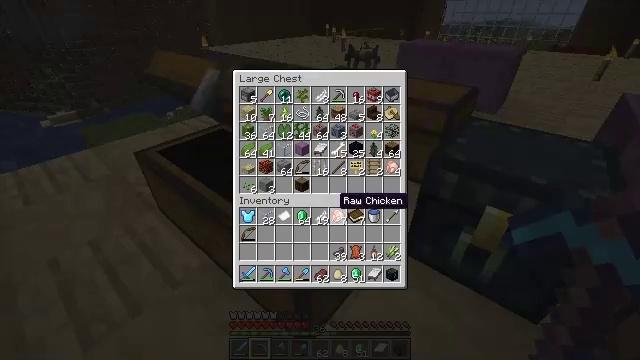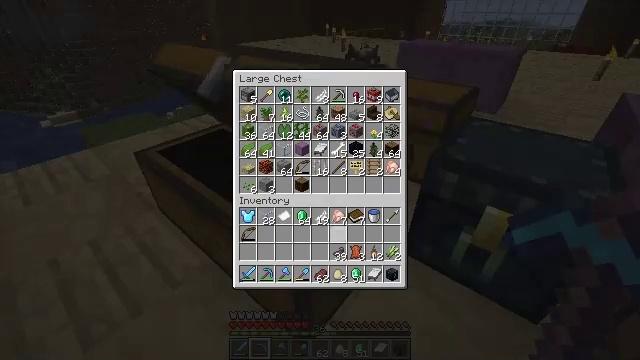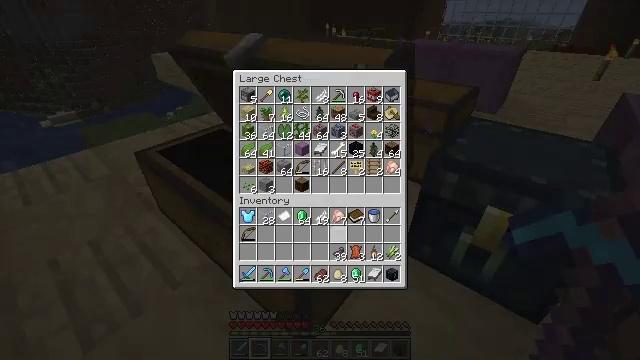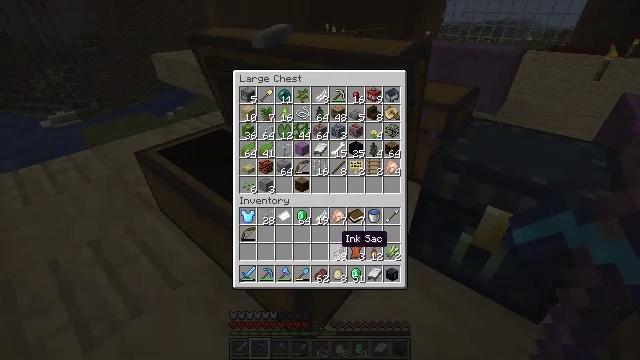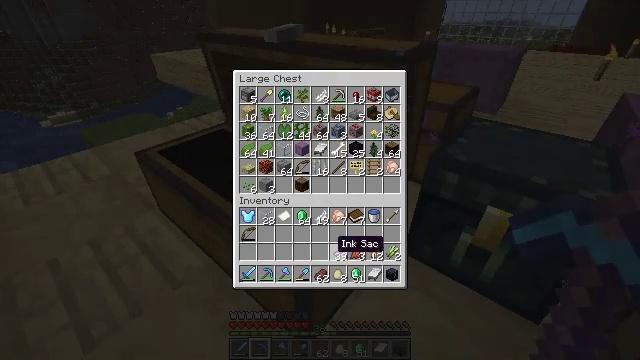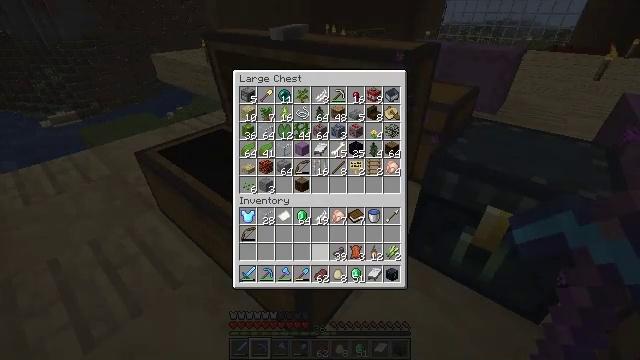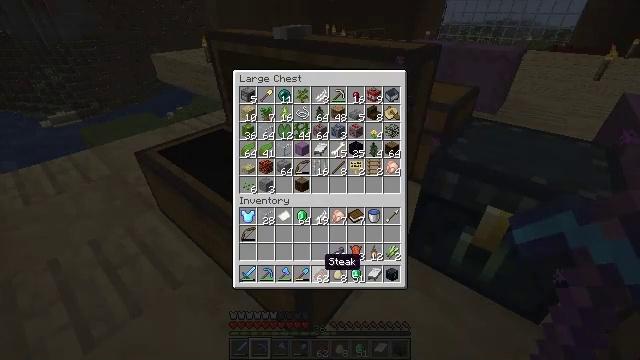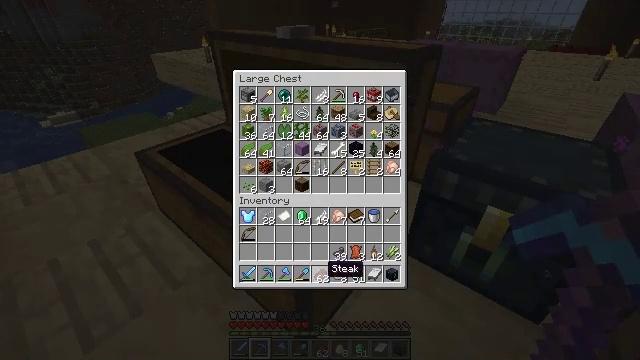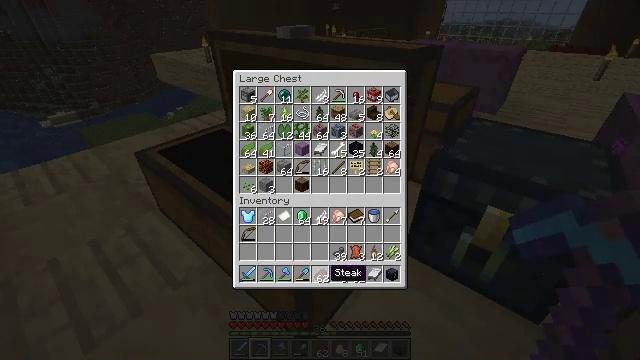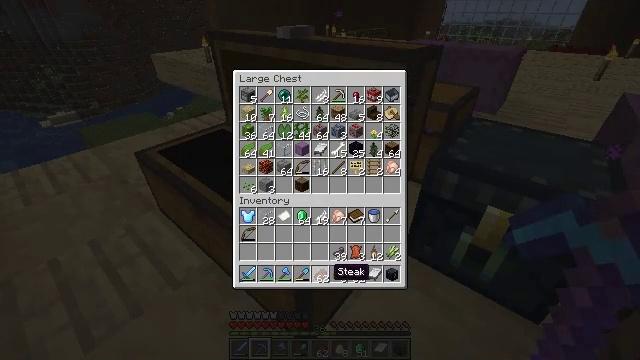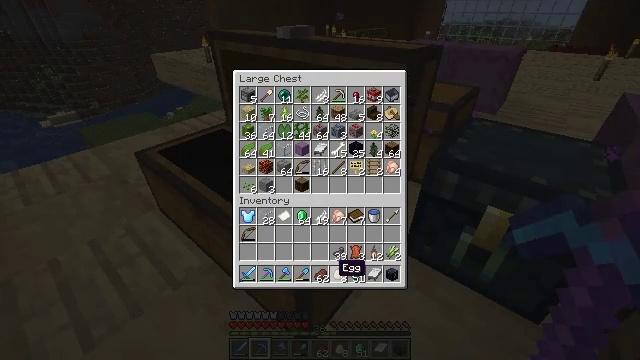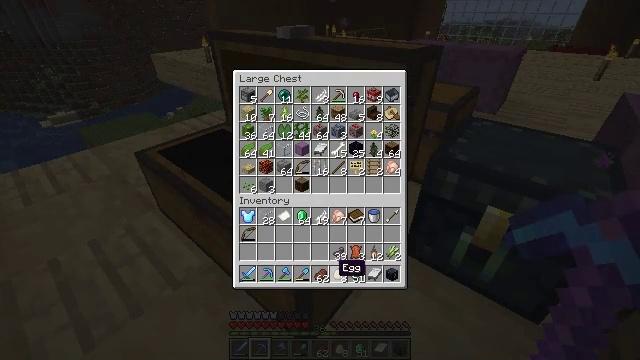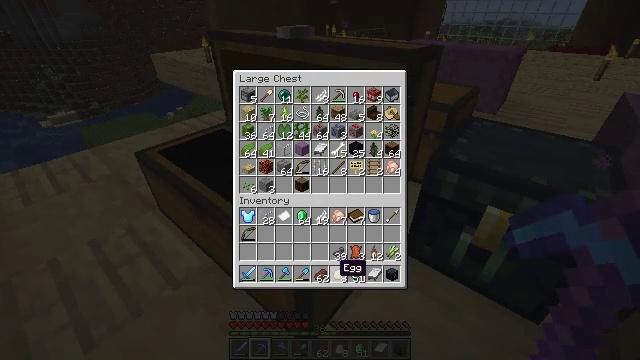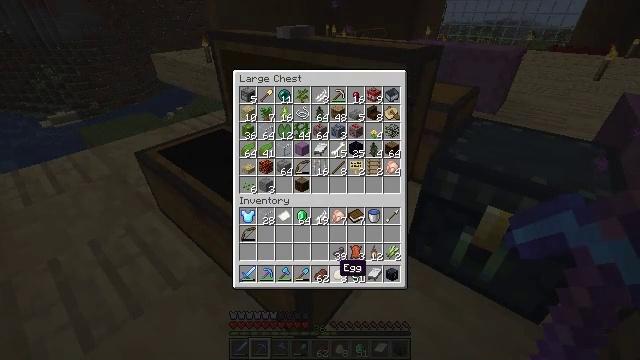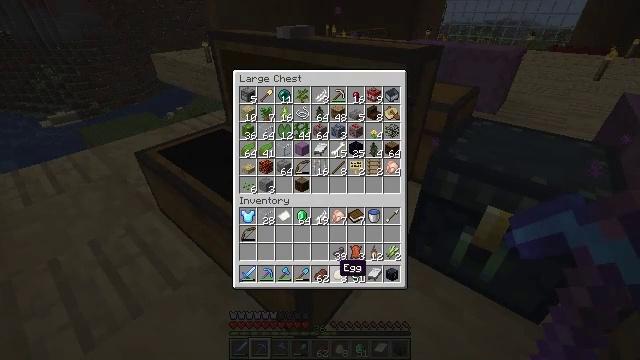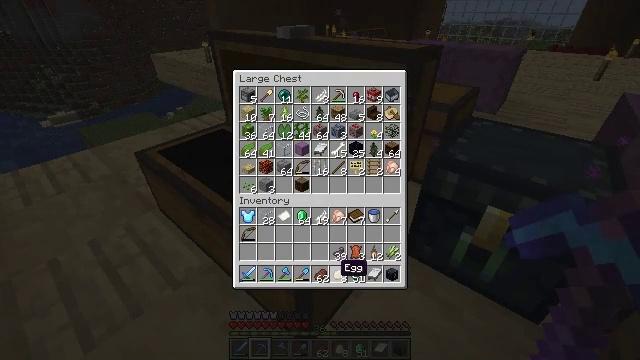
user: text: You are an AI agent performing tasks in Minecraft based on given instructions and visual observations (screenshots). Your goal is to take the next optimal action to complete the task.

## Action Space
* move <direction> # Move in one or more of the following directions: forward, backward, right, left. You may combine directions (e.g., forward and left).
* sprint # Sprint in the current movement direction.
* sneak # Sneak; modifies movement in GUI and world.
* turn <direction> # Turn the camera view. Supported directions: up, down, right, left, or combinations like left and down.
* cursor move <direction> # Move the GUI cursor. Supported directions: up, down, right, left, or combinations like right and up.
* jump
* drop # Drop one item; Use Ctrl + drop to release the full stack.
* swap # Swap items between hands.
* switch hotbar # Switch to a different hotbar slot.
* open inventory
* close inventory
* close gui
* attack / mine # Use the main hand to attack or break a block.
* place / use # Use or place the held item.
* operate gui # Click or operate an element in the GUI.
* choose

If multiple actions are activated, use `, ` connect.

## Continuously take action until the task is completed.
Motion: motion action
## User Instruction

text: Use the crafting table to make a writable book.
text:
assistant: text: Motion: cursor move down
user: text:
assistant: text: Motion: cursor move down
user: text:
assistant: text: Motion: cursor move down
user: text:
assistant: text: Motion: no_op
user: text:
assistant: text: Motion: sneak, cursor move down
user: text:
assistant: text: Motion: sneak, cursor move left and down
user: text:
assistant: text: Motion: sneak, cursor move down
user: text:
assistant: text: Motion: sneak
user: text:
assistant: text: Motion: sneak
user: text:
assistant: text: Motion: sneak
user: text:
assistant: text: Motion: sneak
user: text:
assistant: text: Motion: sneak
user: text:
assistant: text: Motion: sneak
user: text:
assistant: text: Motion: sneak
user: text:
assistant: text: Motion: sneak
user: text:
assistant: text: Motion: sneak
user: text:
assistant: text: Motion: sneak
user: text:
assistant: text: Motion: sneak
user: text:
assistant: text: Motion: sneak, operate gui
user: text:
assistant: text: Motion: sneak, operate gui
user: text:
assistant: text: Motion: sneak, cursor move up
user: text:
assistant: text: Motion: sneak, cursor move up
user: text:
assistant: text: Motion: sneak, cursor move up
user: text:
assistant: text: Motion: sneak, cursor move up
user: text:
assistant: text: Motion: sneak
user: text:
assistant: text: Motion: sneak
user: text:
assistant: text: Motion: sneak
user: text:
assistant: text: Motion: sneak
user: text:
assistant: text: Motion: sneak
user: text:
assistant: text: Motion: sneak